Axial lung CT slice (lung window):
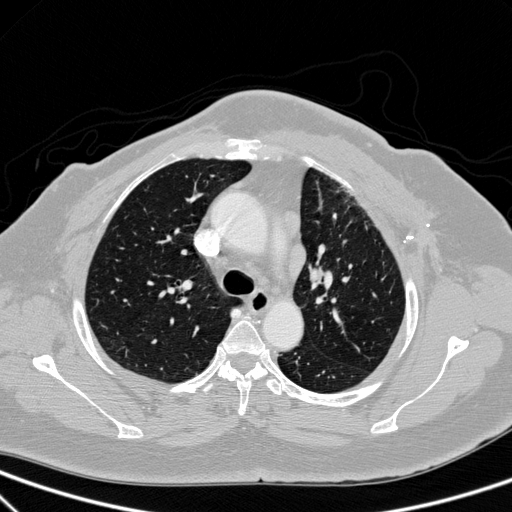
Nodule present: no